Question: I have get these column from 'information_schema'. Now I want to change postcode datatype from nvarchar to int but these column in different table.

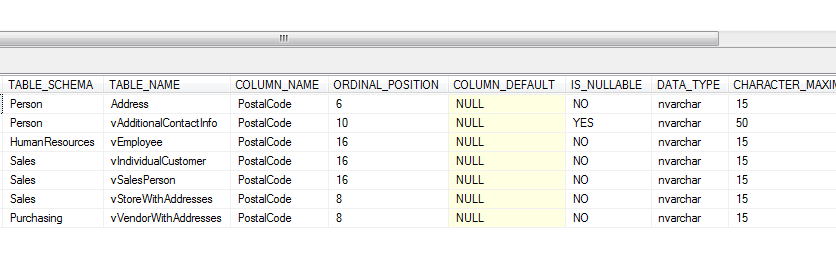
Answer: Hit the below query in SSMS and Paste the result.
'''
SELECT 'ALTER TABLE ' + TABLE_NAME+' ALTER COLUMN POSTCODE INT
GO
' FROM INFORMATION_SCHEMA.COLUMNS WHERE COLUMN_NAME='POSTCODE'
'''
You will see all alters in one with different Table names.
I have added go Statement for every Alter.
And also take a look at <URL> to know how to ask a good question.